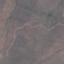
Land use / land cover class: HerbaceousVegetation